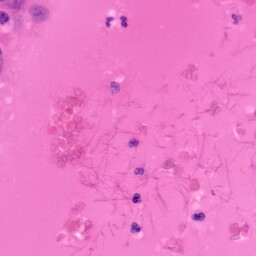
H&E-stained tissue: Colon